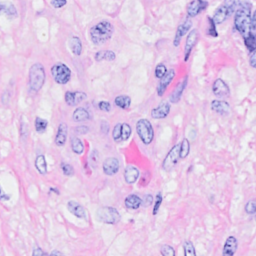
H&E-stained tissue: Breast